Question: So I am trying to use the Carousel for navigation on a UI that I am designing, I'm just wondering if there is a way to easily get the index of one of the div objects within the carousel.
I am trying to make it when I click one of the divs, that it centers it within the carousel, so if I can get the index of the div that has been clicked I can then call the code below to set that as the center item.
'''
var owl = $('.owl-carousel');
owl.owlCarousel();
owl.trigger('to.owl.carousel', NUMBEROFDIVCLICKED);
'''
Image of what i'm trying to do:

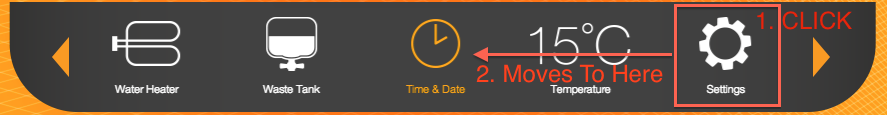
Answer: Obviously you speaking about version 2.0 beta because you're using 'to.owl.carousel'. I would not go with the solution from Leif because it won't work in many cases. So this is what you can do:
'''
$('.owl-carousel').on('click', '.owl-item', function(e) {
var carousel = $('.owl-carousel').data('owl.carousel');
e.preventDefault();
carousel.to(carousel.relative($(this).index()));
});
'''
Here is a <URL>.
Depend on what plugins your are using (navigation) you have to write the 'to' call like this:
'''
carousel.to(carousel.relative($(this).index()), false, true);
'''
Here are some explanations:
- '$(this).index()''.owl-item'- '$('.owl-carousel').data('owl.carousel')''$('.owl-carousel').owlCarousel('method', 'arg')''$('.owl-carousel').trigger('method', ['arg'])'- 'carousel.relative($(this).index())''loop'- 'carousel.to()'